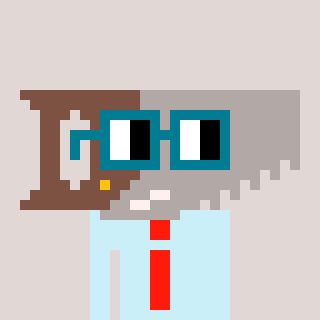
a pixel art character with square dark green glasses, a saw-shaped head and a cold-colored body on a warm background